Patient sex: M
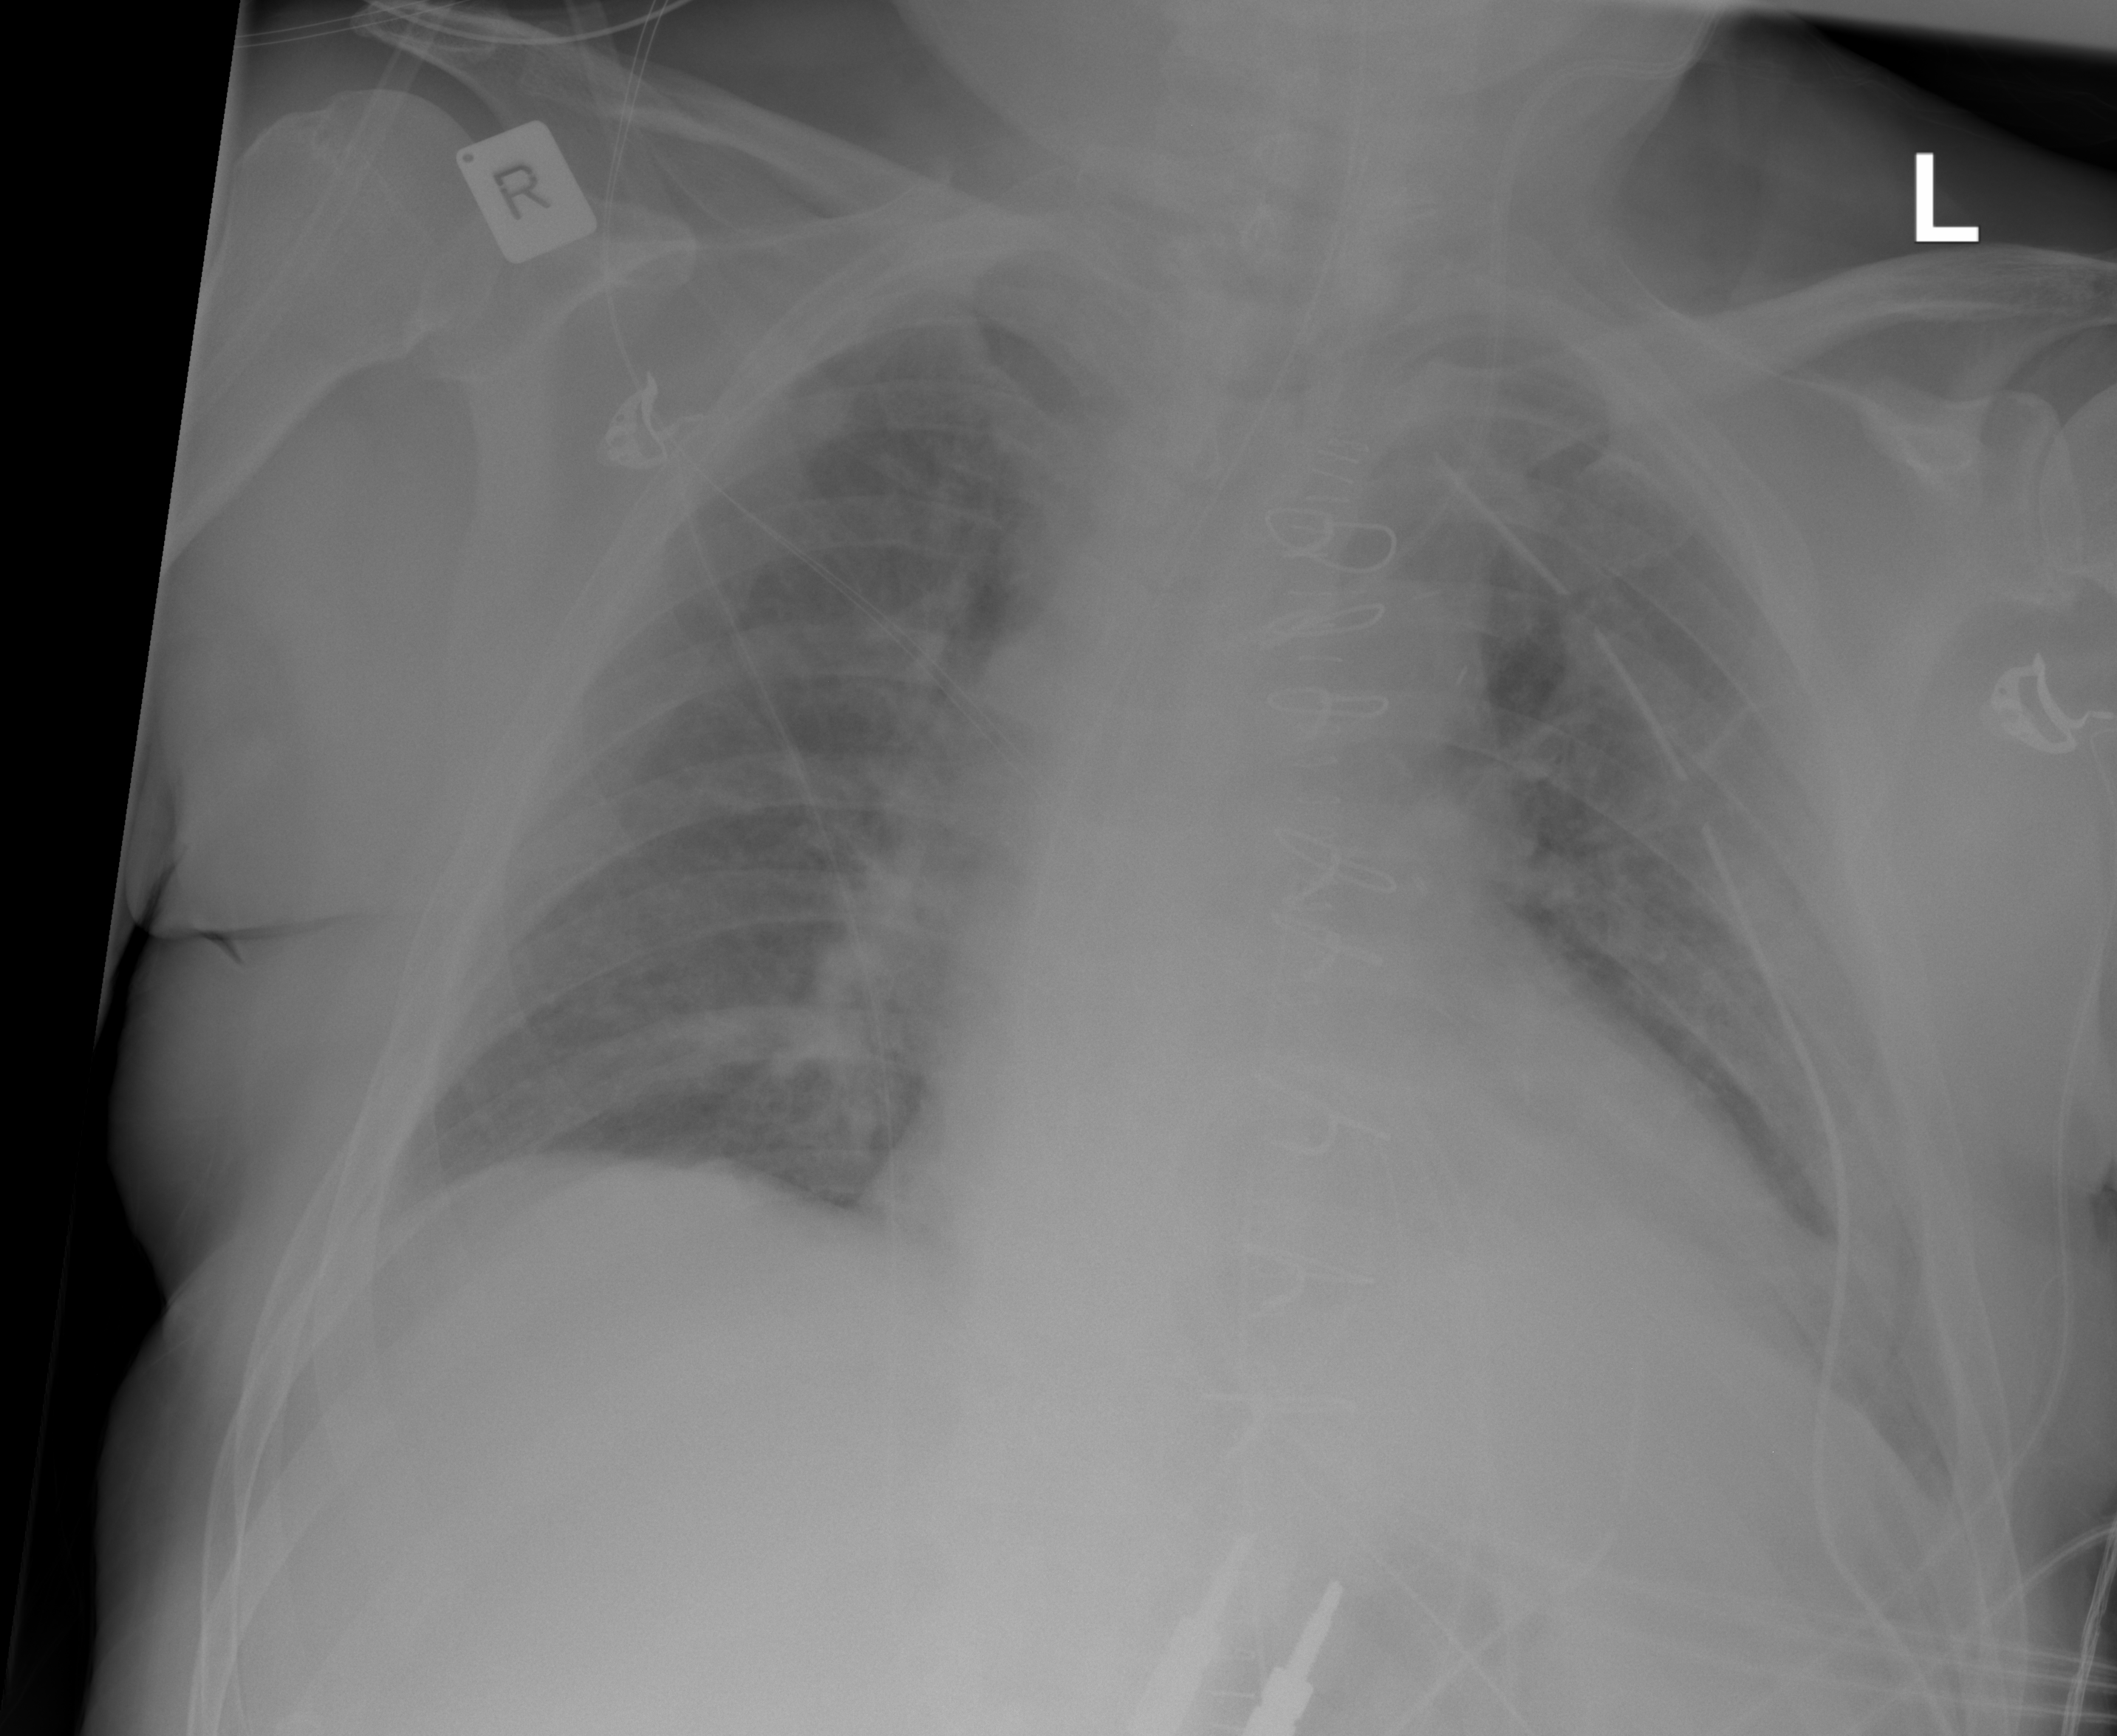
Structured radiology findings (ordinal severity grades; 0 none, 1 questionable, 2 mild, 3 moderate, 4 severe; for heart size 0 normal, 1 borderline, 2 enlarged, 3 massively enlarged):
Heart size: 2
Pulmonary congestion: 2
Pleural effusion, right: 0
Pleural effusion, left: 1
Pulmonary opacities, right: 0
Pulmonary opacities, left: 0
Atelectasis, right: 1
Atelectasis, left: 2